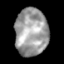
Tissue: skin
Cell type: T cells
Senescence score: 0.1793
Nuclear area (px): 1529
Mean DAPI intensity: 157.759